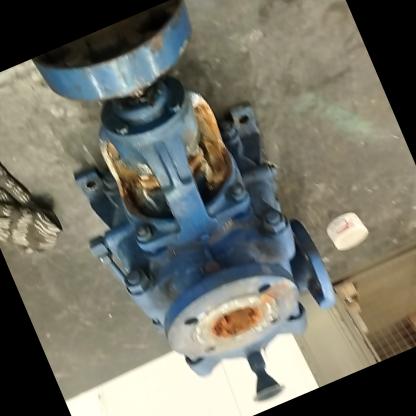
Klasa: inne